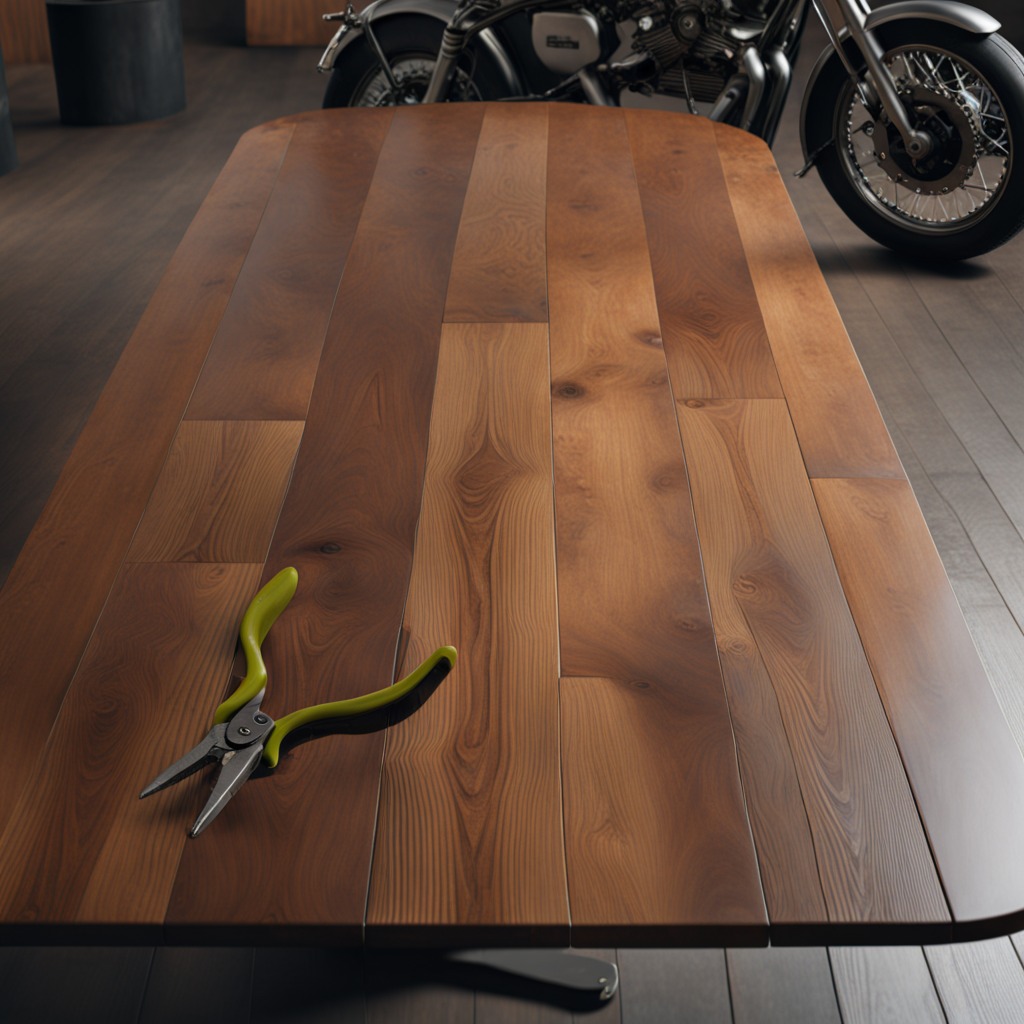
A plier lies on the oil-spilled wooden table in a vintage motorcycle garage.